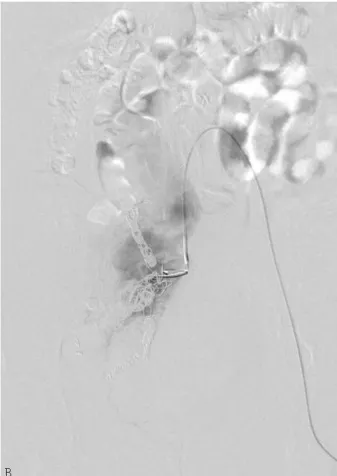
(B) Shunt flow disappeared after coil embolization.
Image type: radiology (mri)